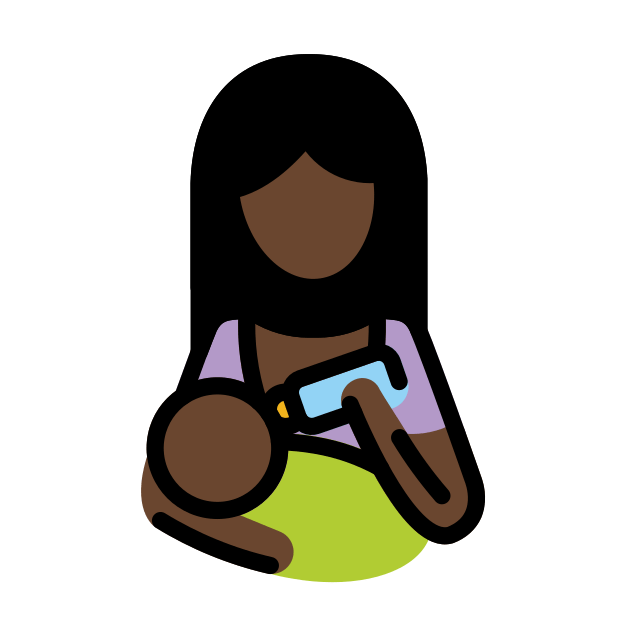
woman feeding baby: dark skin tone